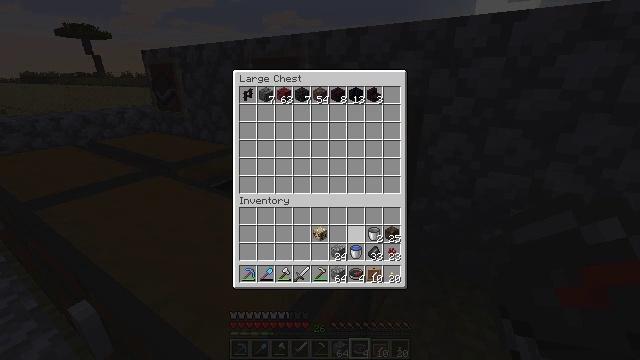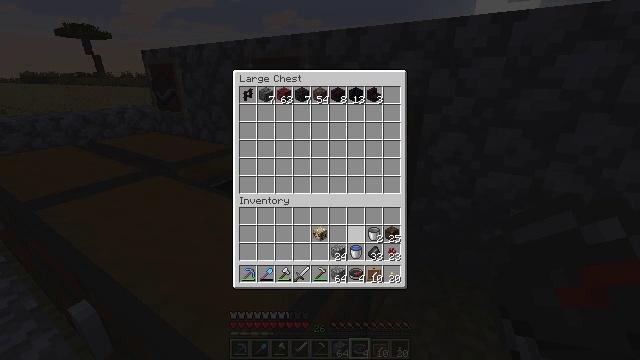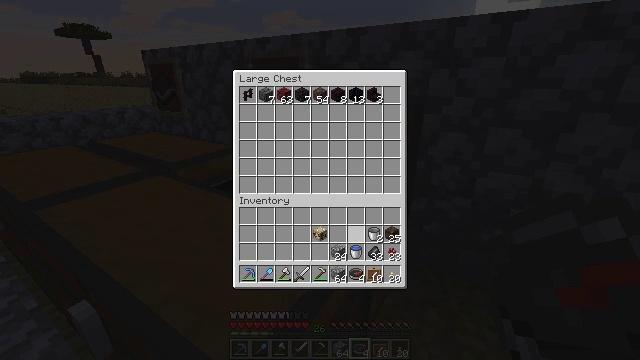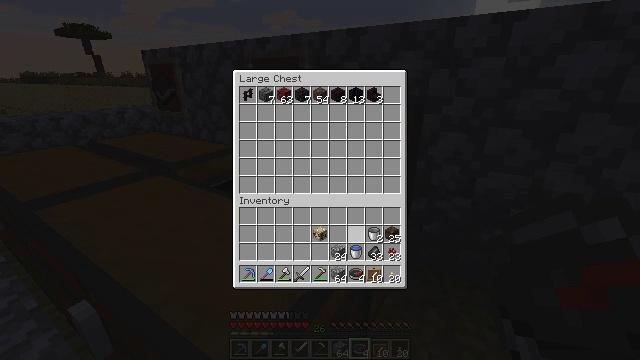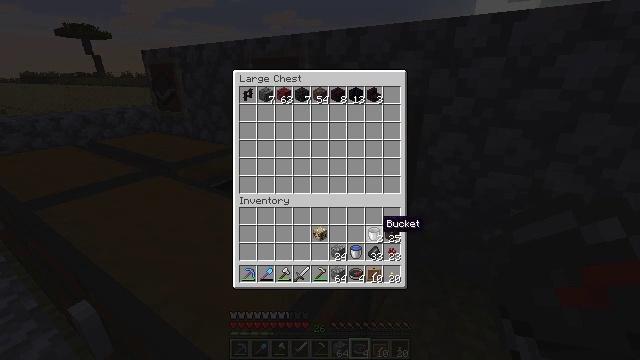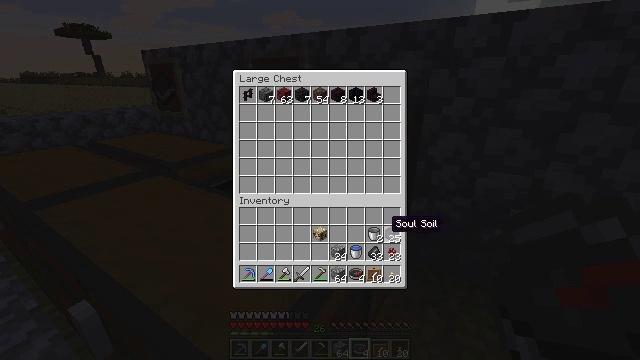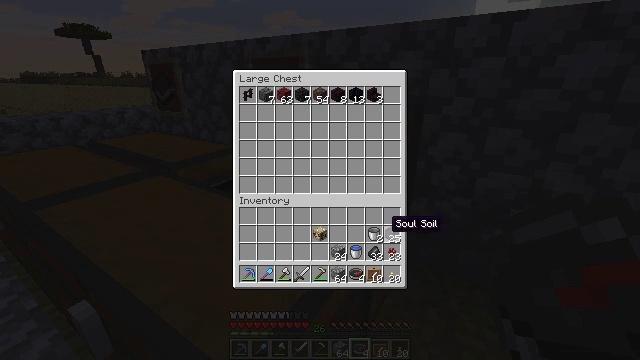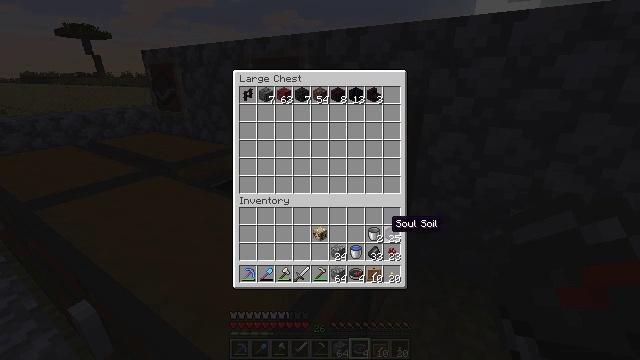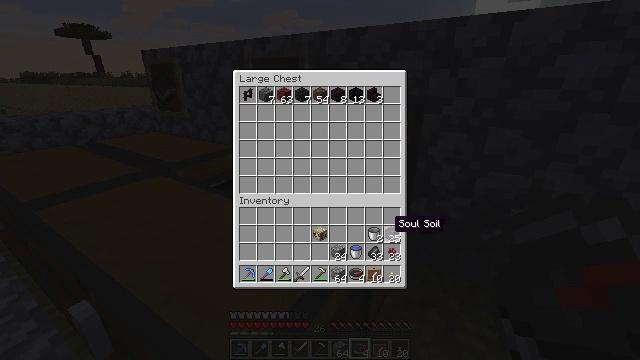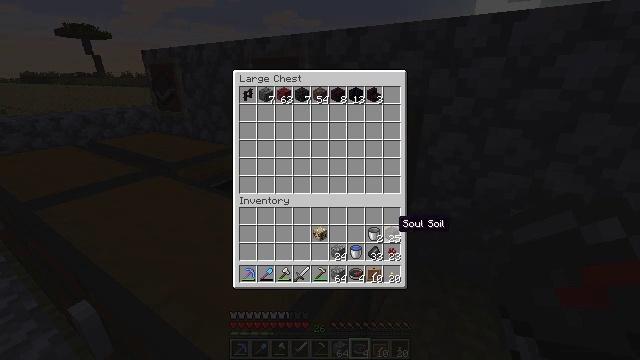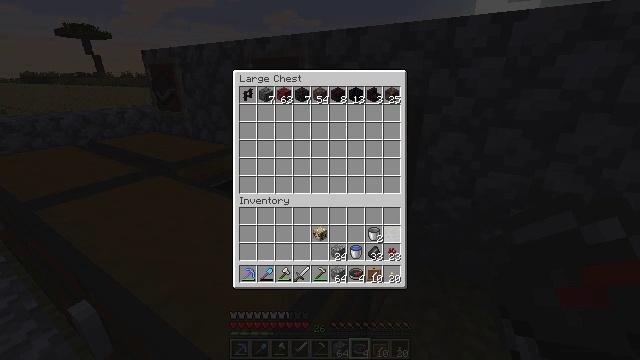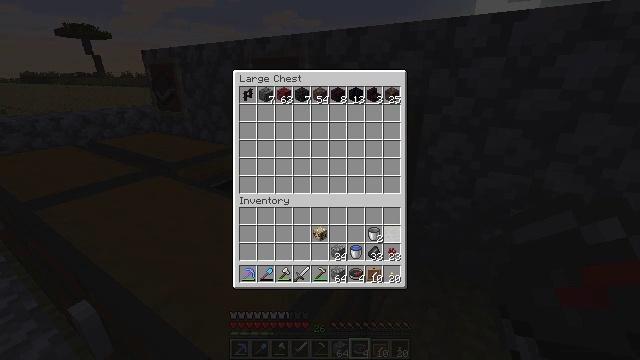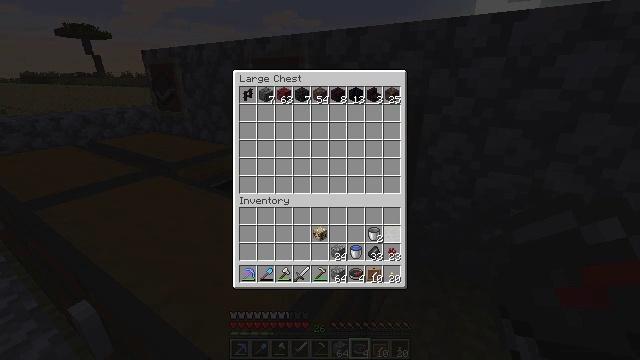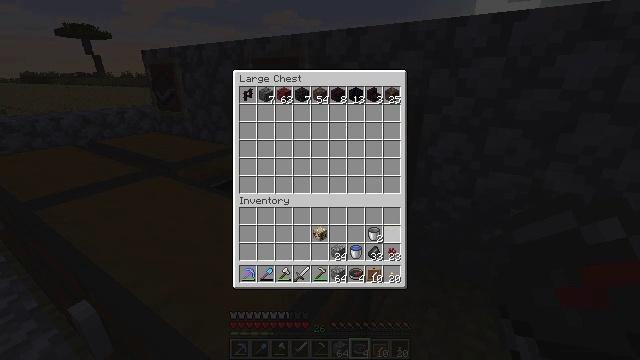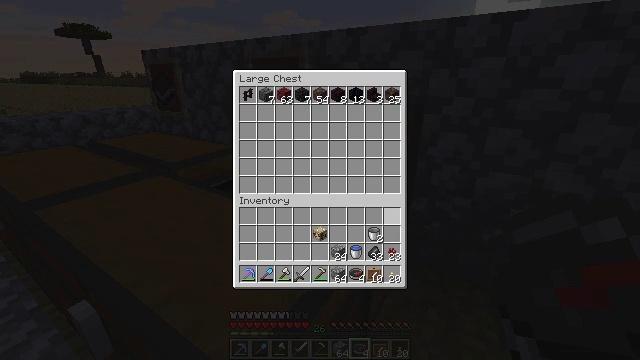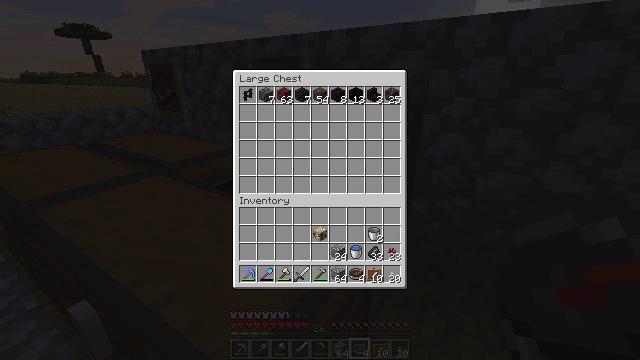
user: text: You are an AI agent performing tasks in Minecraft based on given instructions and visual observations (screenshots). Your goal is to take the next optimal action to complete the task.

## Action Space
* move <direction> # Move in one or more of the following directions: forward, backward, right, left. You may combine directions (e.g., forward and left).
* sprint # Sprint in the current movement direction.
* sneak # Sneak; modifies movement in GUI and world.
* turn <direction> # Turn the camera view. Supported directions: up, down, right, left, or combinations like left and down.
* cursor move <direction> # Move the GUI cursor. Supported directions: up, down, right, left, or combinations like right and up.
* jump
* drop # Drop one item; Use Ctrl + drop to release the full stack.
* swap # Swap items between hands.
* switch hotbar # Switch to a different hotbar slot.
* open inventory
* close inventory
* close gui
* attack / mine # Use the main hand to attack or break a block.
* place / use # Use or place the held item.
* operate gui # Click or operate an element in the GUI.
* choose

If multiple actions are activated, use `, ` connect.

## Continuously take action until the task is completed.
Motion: motion action
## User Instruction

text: Remove the acacia wall sign with a hit.
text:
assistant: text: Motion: sneak, choose
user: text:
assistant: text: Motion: sneak, choose
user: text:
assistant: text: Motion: sneak
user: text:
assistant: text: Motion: sneak, cursor move right
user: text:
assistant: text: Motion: sneak, cursor move right
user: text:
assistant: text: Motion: sneak
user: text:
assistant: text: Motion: sneak
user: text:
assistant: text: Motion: sneak
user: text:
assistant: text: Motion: sneak
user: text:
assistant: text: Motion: sneak, choose
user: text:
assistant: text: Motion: sneak, choose
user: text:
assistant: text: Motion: sneak, choose
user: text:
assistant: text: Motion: sneak
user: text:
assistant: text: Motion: sneak, cursor move up
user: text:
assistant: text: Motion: sneak, cursor move up
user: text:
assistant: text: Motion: sneak, cursor move up
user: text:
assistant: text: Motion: sneak, cursor move up
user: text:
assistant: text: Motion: sneak
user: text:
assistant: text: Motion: sneak
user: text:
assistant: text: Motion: sneak
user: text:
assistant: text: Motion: sneak
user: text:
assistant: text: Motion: sneak
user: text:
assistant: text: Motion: sneak, cursor move left
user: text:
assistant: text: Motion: sneak
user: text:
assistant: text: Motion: sneak
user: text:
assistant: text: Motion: no_op
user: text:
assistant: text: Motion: no_op
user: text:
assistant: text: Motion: no_op
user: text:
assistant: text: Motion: no_op
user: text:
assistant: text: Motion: no_op